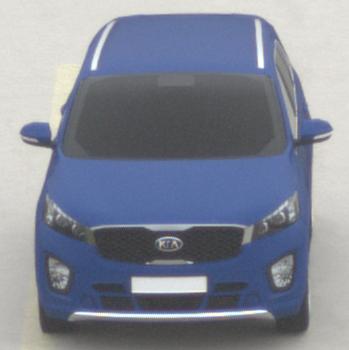
Make: KIA
Model: Sorento 2.2 CRDi
Detailed model: Sorento (UM)
Model produced from: 2015/03
Model produced until: 2017/10
Doors: 5
Color: blue
Road condition: dry road
Daytime: morning or afternoon
Contrast: low contrast